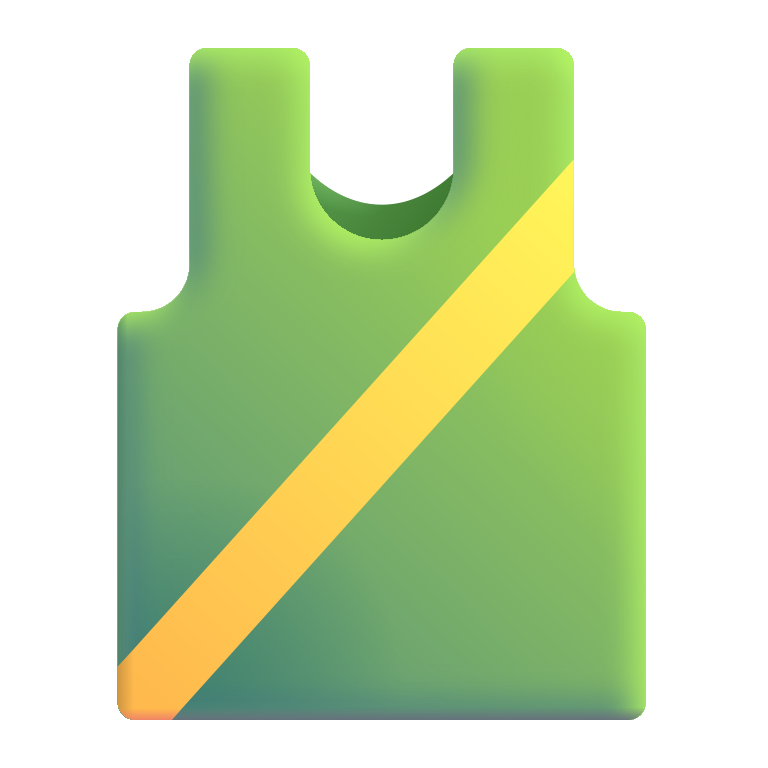
running shirt color